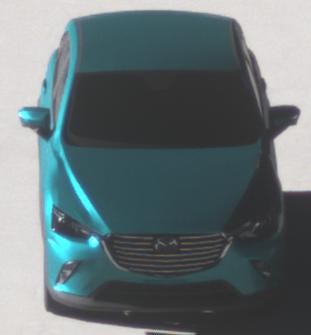
Make: Mazda
Model: CX-3 SKYACTIV-G 120
Detailed model: CX-3 (DK)
Model produced from: 2015/06
Model produced until: 2018/06
Doors: 5
Color: blue
Road condition: dry road
Daytime: morning or afternoon
Contrast: high contrast